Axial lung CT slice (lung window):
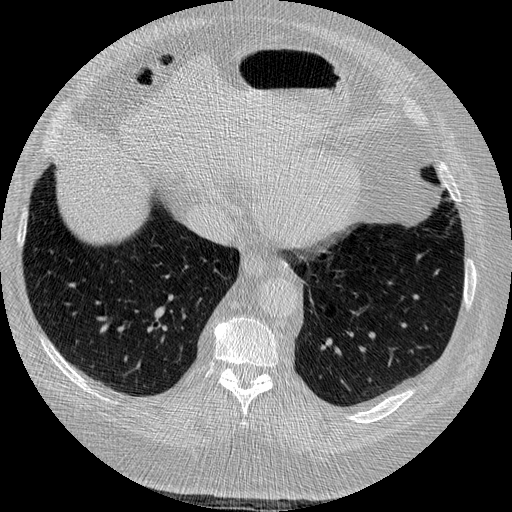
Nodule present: no